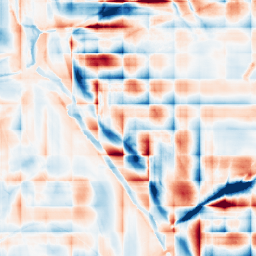
Category: wavelet
Decomposition family: wavelet_dwt
Decomposition parameters: wavelet: db2
level: 5
Upsampling method: regularized
Upsampling parameters: scale: 4
lambda_reg: 0.001
Upsampling scale: 4